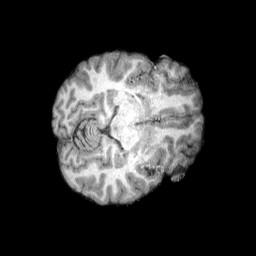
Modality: T1w
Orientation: axial
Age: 20
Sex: female